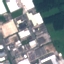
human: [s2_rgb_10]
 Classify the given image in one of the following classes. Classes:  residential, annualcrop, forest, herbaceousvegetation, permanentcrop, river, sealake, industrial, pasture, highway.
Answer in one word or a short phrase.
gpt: Industrial